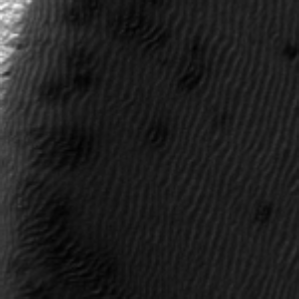
Label: frost